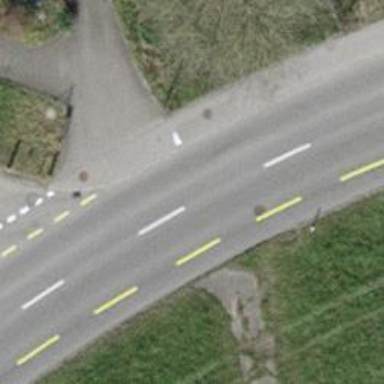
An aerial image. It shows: Primary road with asphalt surface.